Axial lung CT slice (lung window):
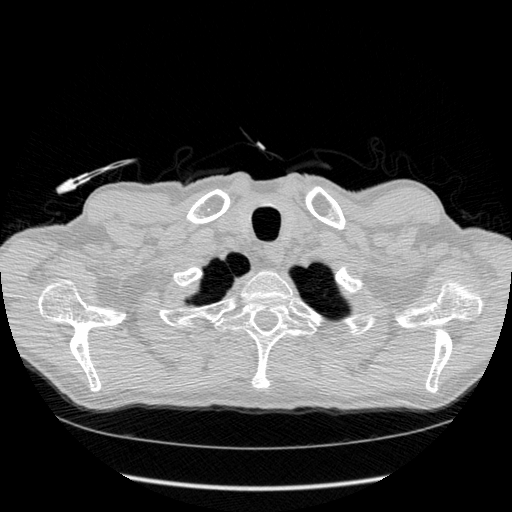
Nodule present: no